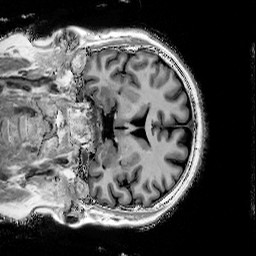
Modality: T1w
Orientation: coronal
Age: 65
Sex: male
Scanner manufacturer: siemens
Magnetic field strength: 3 T
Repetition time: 5 s
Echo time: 0.00298 s